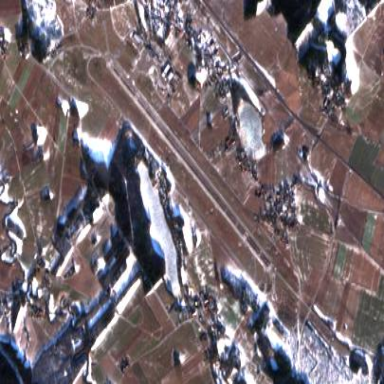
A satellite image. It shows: Asphalt runway at the airport area.